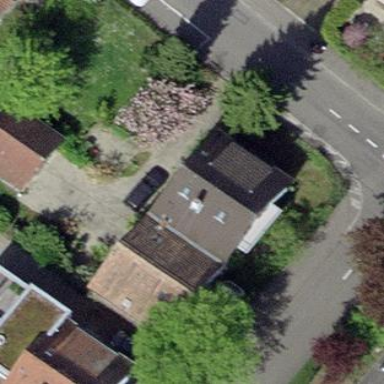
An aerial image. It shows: Part of building.